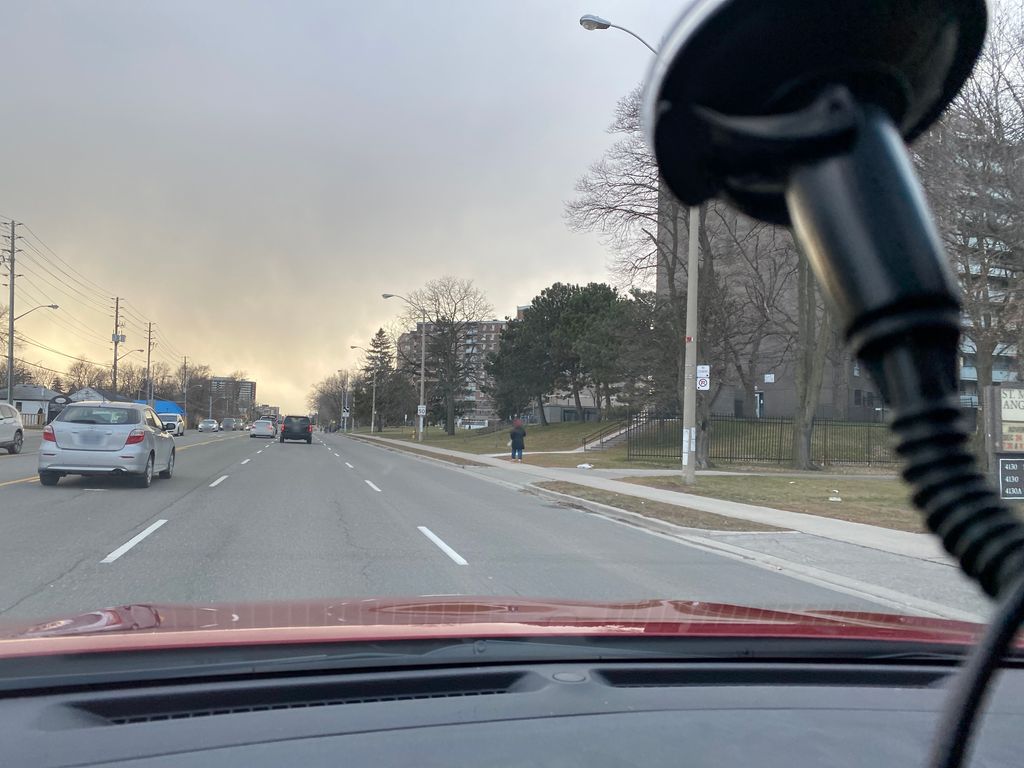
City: toronto